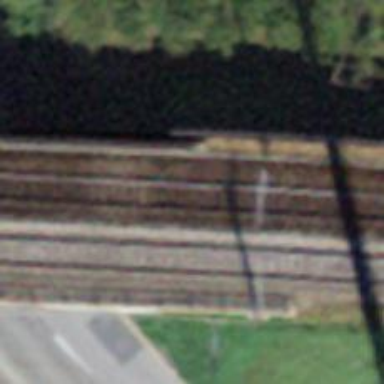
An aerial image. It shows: Railway bridge with electrified contact line. There is one track on the bridge.